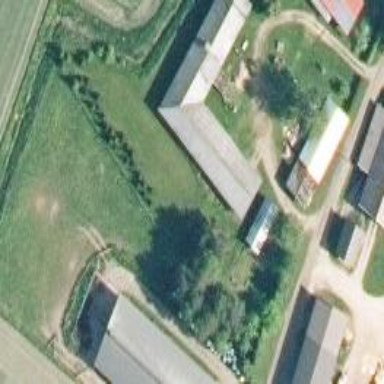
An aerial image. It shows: Farmyard area.